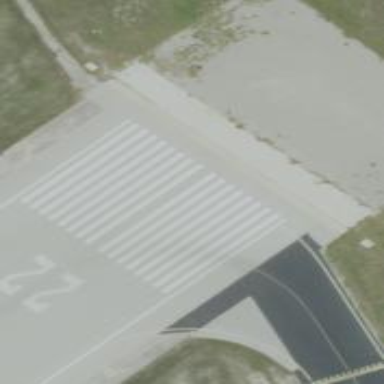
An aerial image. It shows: Runway surface made of asphalt at airport.